Question: Guys here is this algorithm for finding phi(i) = eulers totient(i) for all
1 <= i <= n.
'''
int phi[n + 1];
for (int i = 1; i <= n; ++i) phi[i] = i;
//invariant: phi(x) for all 1 <= x < d is calculated during the
//start of the dth iteration.
for (int d = 1; d <= n; ++d) { //divisors
for (int j = 2 * d; j <= n; j += d) phi[j] -= phi[d];
}
'''

How does the above formula help us implement the above algorithm?
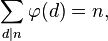
Answer: Starting from the formula you gave, if we take phi(n) out of the sigma, we get:
'Sigma[d|n,d!=n]phi(d) + phi(n) = n'
Therefore:
'phi(n) = n - Sigma[d|n,d!=n]phi(d)'
And this is what the algorithm does: For each 'n', it starts with a value of 'n' and subtracts 'phi(d)' for each divisor 'd' of 'n' except 'n' itself. Note that this is done in a different order, by iterating over 'd' in the outer loop and 'n' in the inner one, because it's faster to find a number's multiples than to find its divisors.